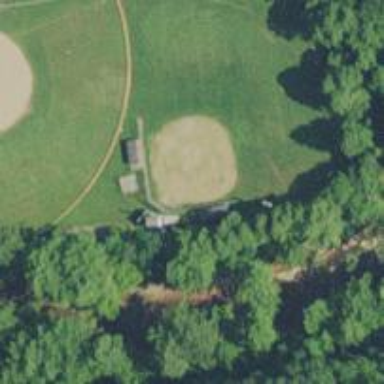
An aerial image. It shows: Baseball pitch for leisure land activities.